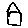
Label: house